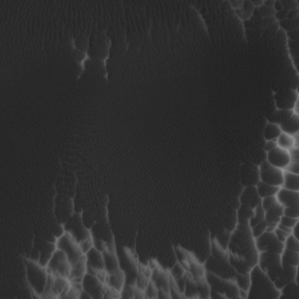
Label: non_frost